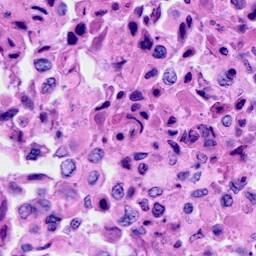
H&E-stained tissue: Cervix